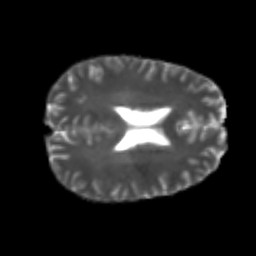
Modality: T2w
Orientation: axial
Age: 21
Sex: male
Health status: healthy
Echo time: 0.074 s